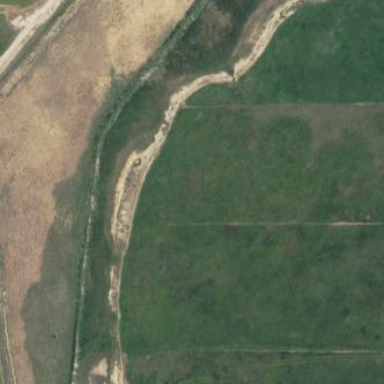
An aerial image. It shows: Marshy wetland area.